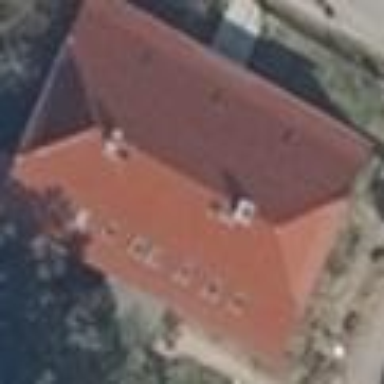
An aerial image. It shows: White house with red half-hipped roof made of roof tiles.